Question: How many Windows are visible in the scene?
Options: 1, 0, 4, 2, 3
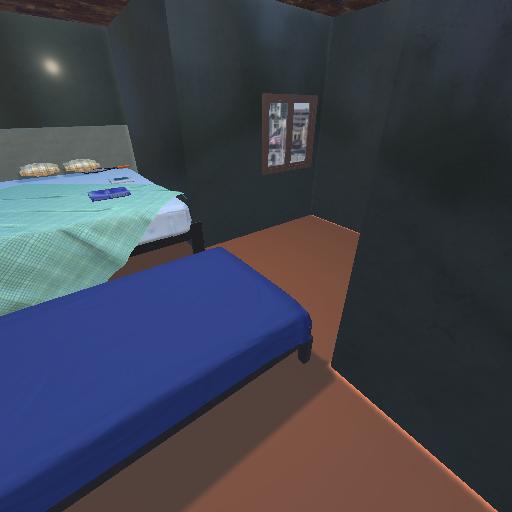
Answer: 1